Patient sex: M
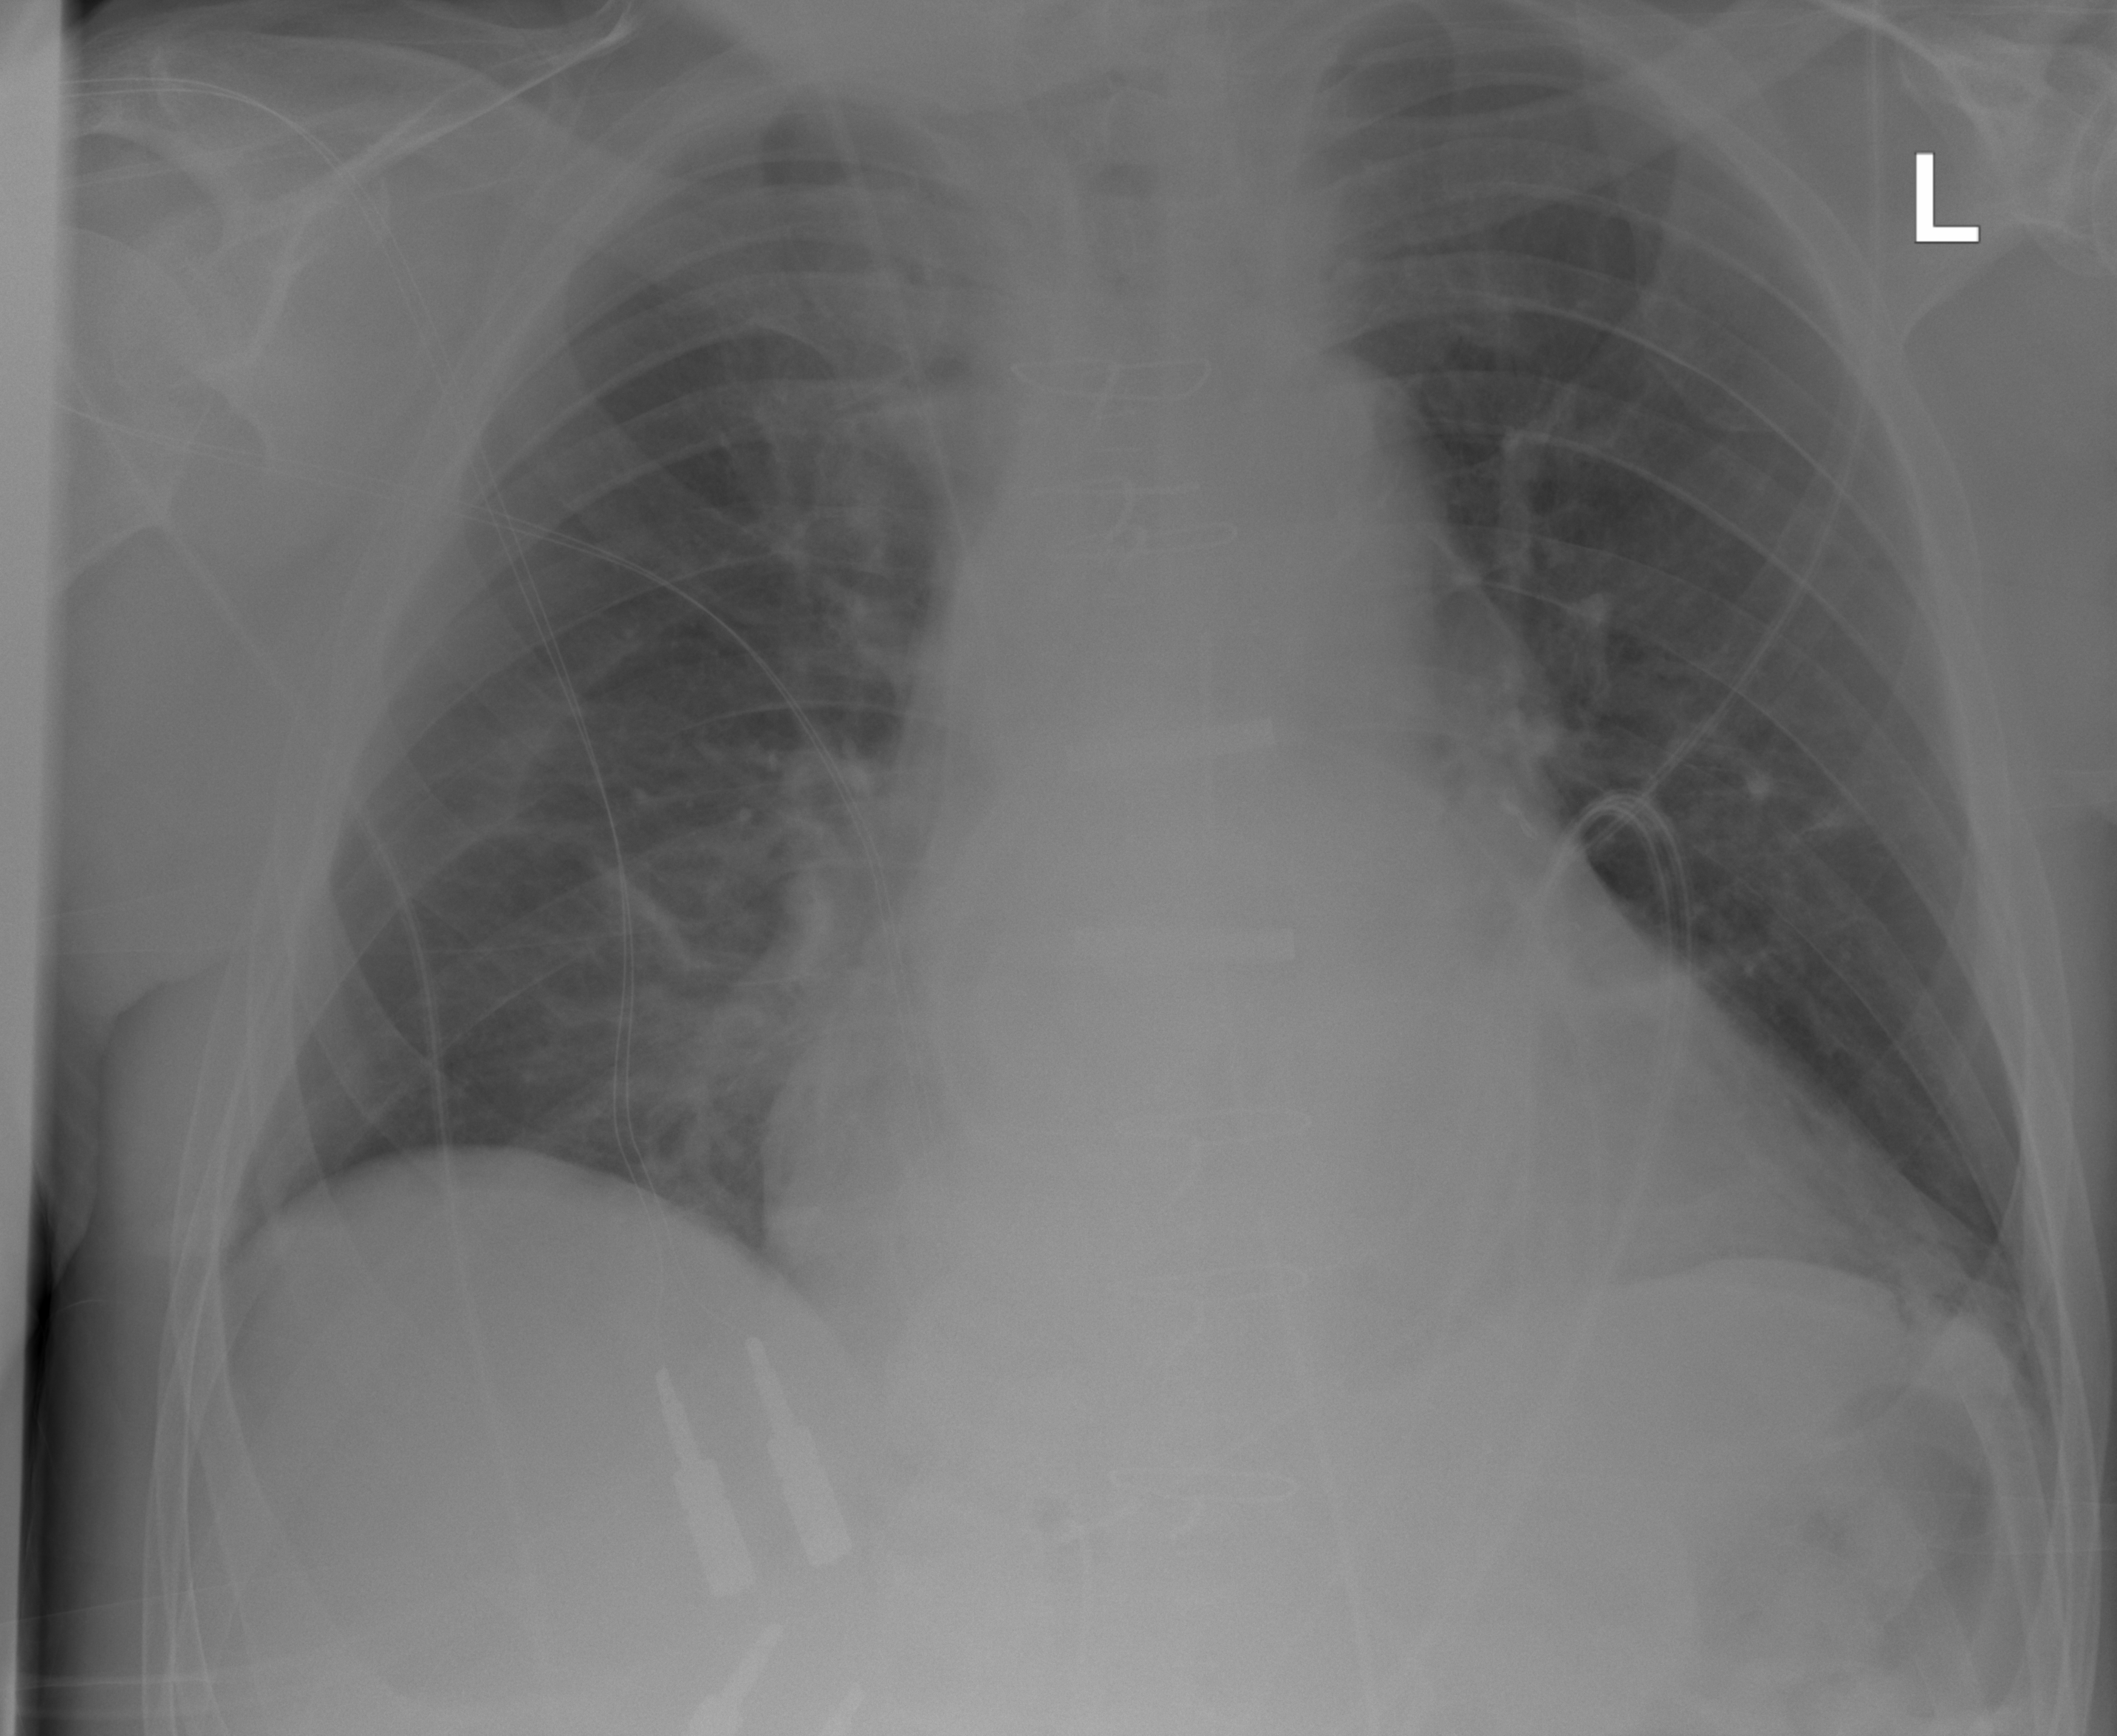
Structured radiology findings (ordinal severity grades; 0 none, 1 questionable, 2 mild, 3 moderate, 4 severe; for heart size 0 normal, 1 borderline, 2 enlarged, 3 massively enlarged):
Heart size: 1
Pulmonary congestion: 0
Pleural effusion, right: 0
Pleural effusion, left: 2
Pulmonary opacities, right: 2
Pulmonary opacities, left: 0
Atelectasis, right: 2
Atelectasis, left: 2